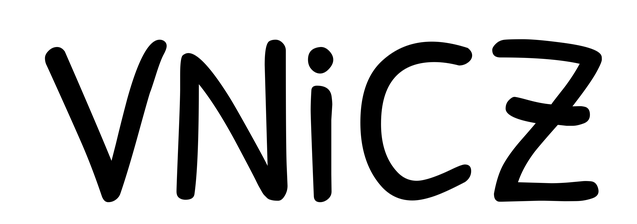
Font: PatrickHand-Regular